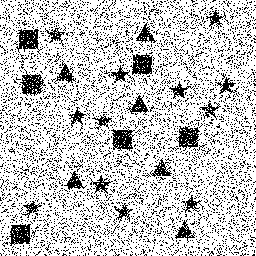
Squares: 6
Triangles: 6
Stars: 12
Total shapes: 24